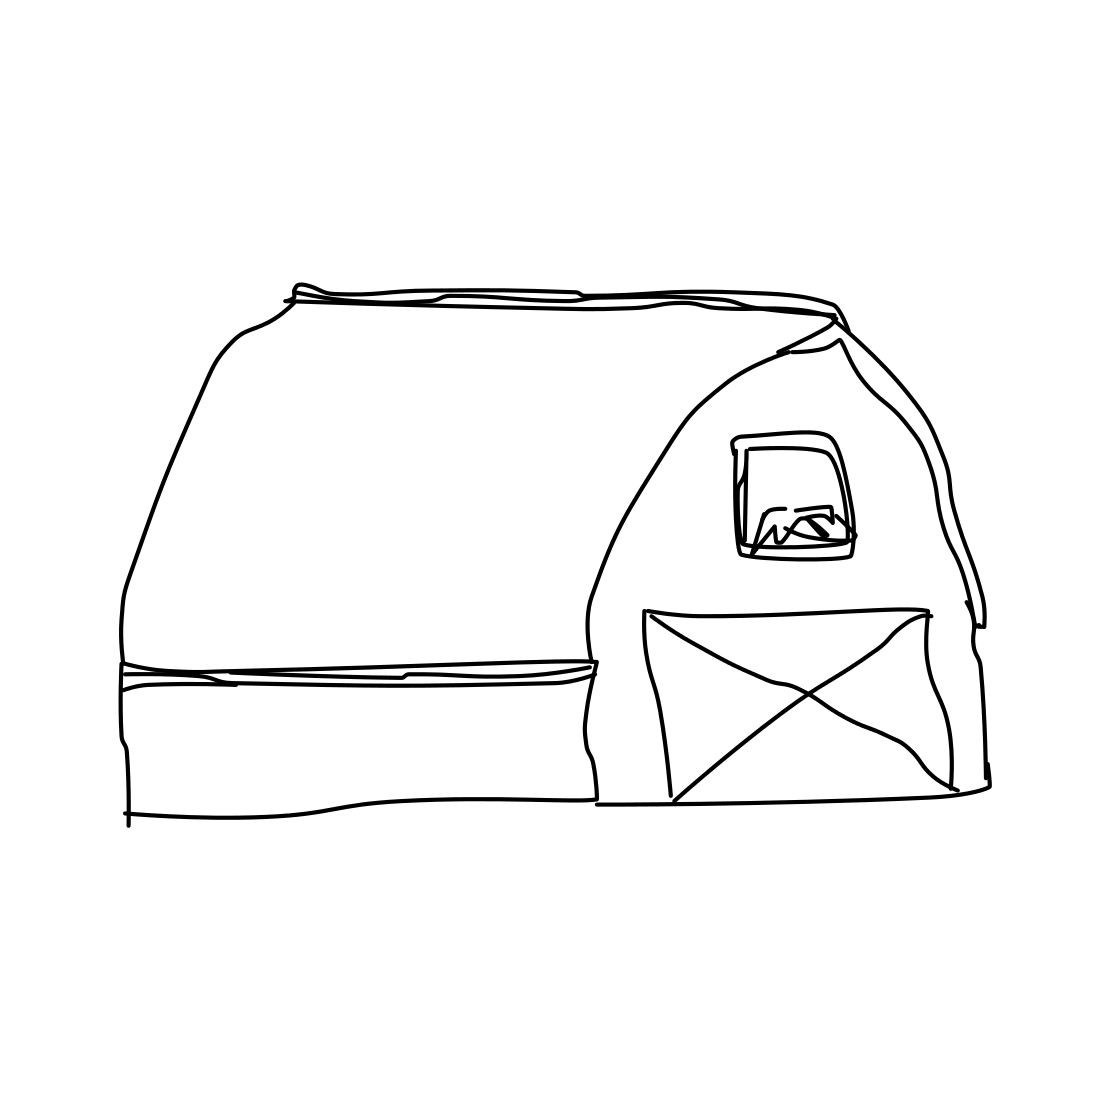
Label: barn